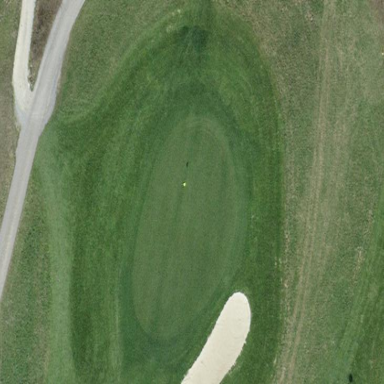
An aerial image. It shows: Golf green.